Aerial crown-view tile of a tropical tree (Barro Colorado Island, Panama), acquired 20250414:
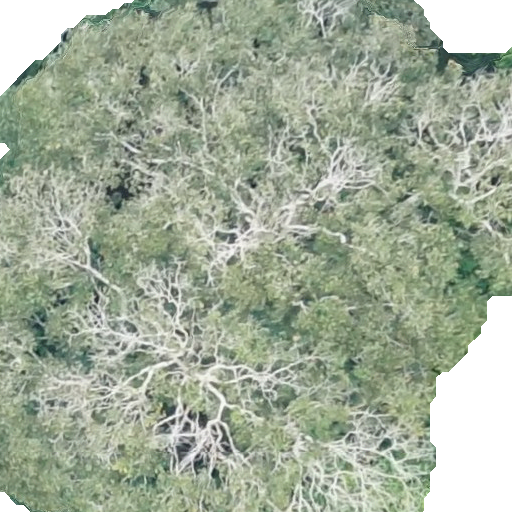
Species: Dipteryx oleifera
GBIF accepted scientific name: Dipteryx oleifera
Crown area: 470.985 m²